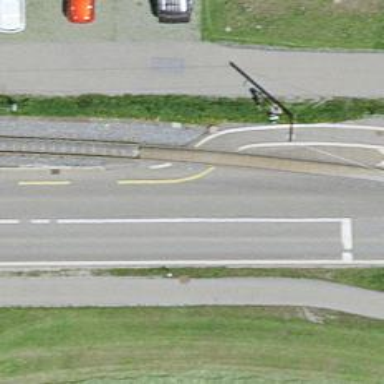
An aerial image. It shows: Secondary road with asphalt surface. There is dedicated cycle lane on the left side.